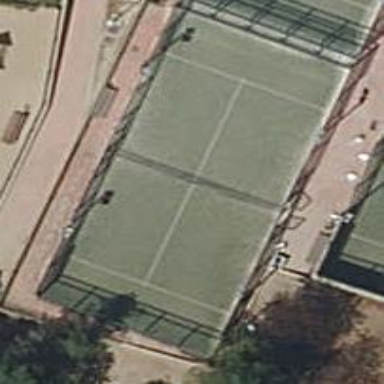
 perfect for sports and leisure activities."